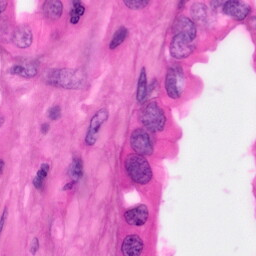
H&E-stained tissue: Pancreatic